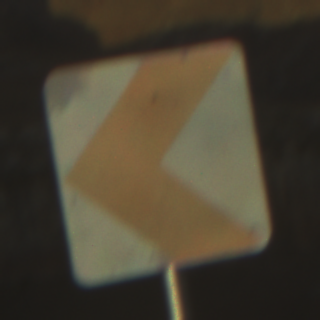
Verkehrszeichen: RichtungstafelnInKurvenKleinRechts
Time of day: SunriseSunset
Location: Outdoor (Nature)
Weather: PartlyCloudy
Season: NotSpecified
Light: Natural